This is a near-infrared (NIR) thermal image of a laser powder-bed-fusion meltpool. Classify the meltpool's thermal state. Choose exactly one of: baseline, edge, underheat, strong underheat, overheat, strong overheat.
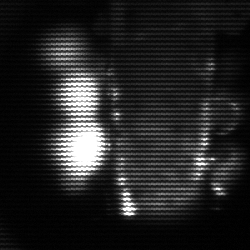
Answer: strong underheat